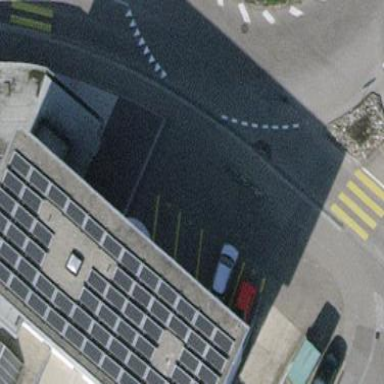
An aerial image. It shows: Parking available on the street side.